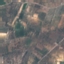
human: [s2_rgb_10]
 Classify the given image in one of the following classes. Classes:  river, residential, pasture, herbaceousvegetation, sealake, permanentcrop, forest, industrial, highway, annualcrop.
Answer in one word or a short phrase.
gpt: PermanentCrop